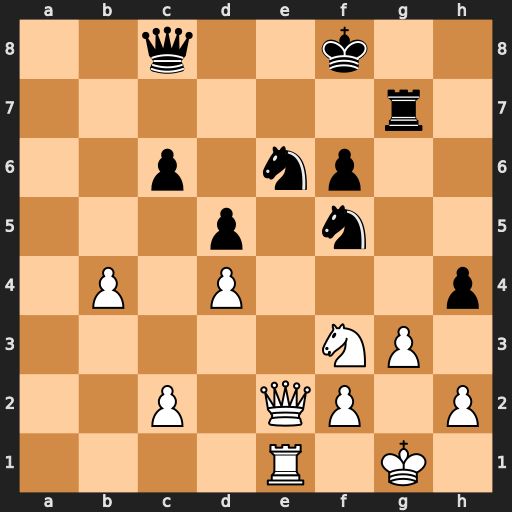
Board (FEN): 2q2k2/6r1/2p1np2/3p1n2/1P1P3p/5NP1/2P1QP1P/4R1K1
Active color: w
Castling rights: -
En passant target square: -
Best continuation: Qxe6 Qxe6 Rxe6